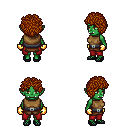
a pixel art fantasy rpg character, female body template, orc, green skin, leather chest armor, red pants, brunette curly afro hairstyle, gold gloves, ghillies, four views (front, back, left, right), 2x2 character sprite sheet, small pixel art, hard edges, no anti-aliasing